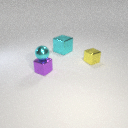
small yellow metal cube to the right of large cyan metal cube